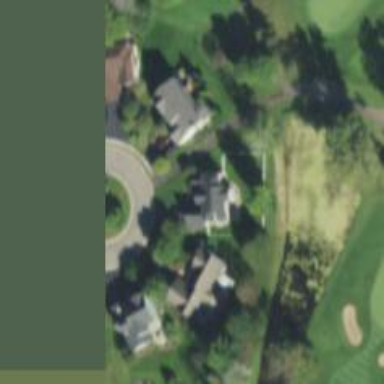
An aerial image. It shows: Service road used as golf cart path.